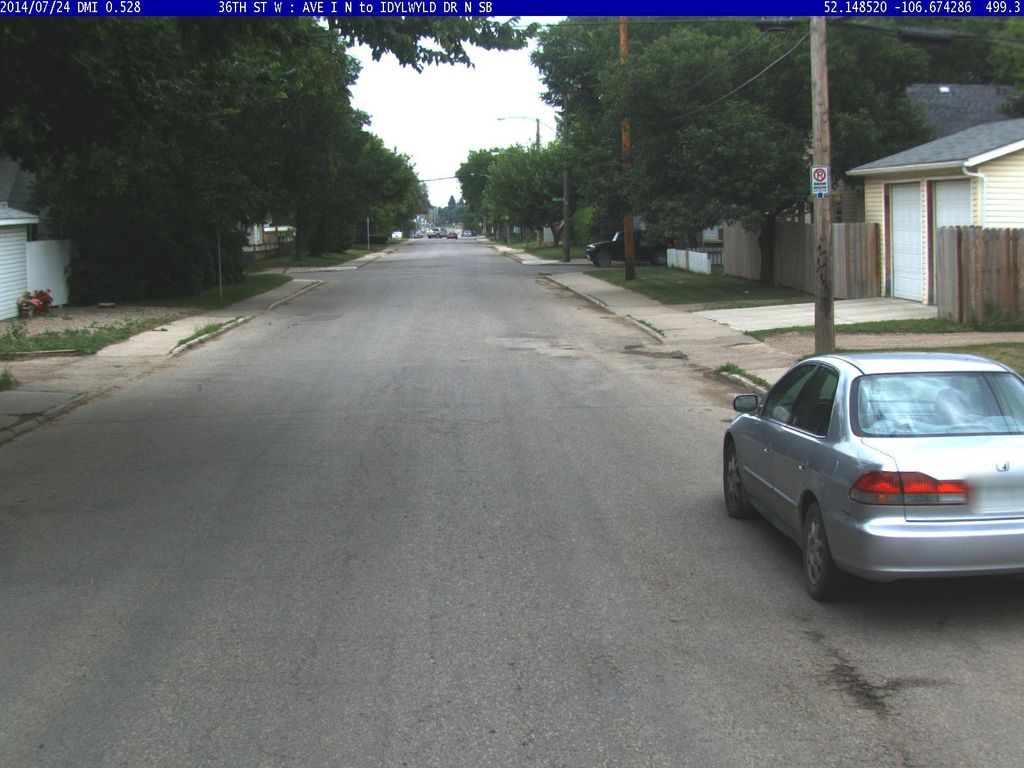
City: saskatoon